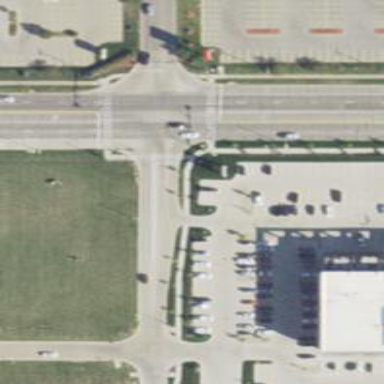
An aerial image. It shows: Marked footway crossing with zebra markings.